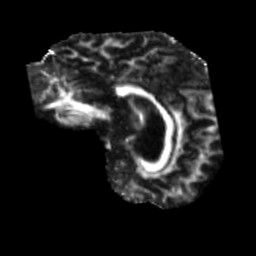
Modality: FA
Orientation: sagittal
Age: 64
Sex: male
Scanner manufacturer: siemens
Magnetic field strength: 3 T
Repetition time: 5.25 s
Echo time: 0.08 s